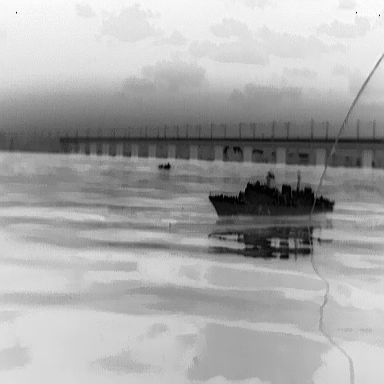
There are two warships in the infrared image.